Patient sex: F
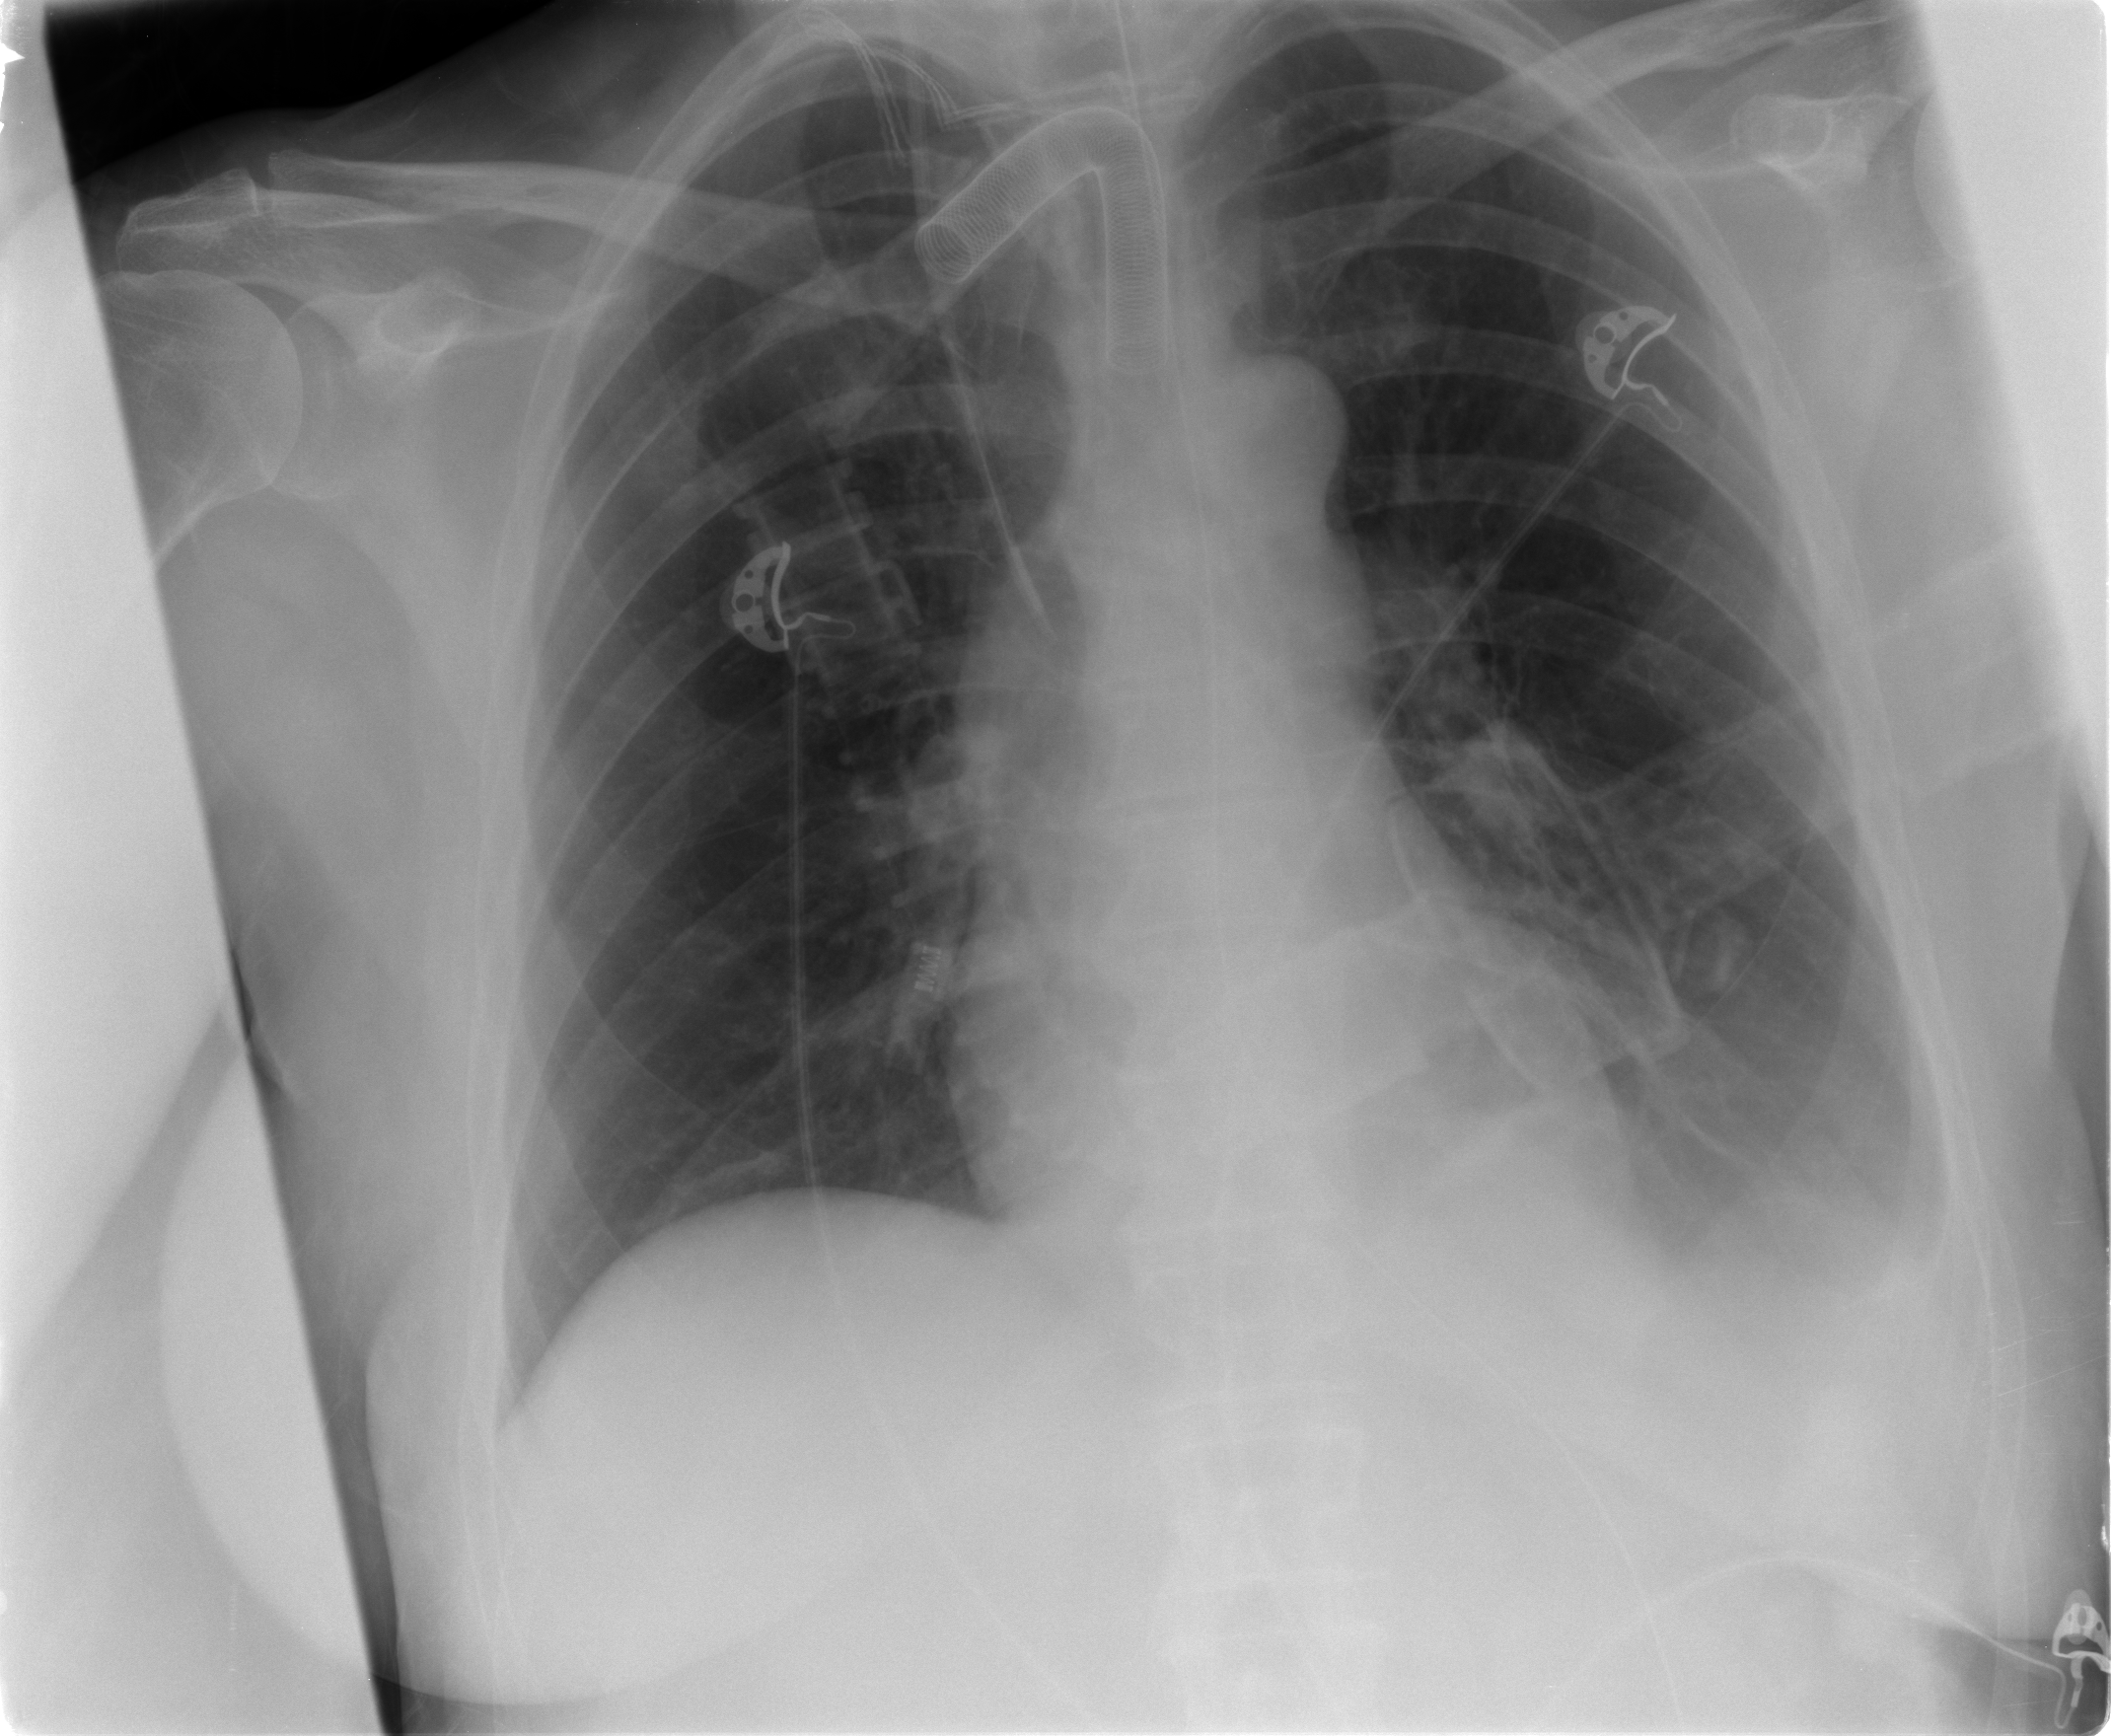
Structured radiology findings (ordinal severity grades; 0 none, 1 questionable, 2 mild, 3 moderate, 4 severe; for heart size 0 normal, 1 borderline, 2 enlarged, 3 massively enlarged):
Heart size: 0
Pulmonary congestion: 2
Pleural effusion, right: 0
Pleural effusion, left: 2
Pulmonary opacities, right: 0
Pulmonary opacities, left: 0
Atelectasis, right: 2
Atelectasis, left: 2